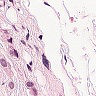
Metastatic tissue present: yes